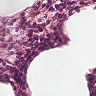
Metastatic tissue present: no